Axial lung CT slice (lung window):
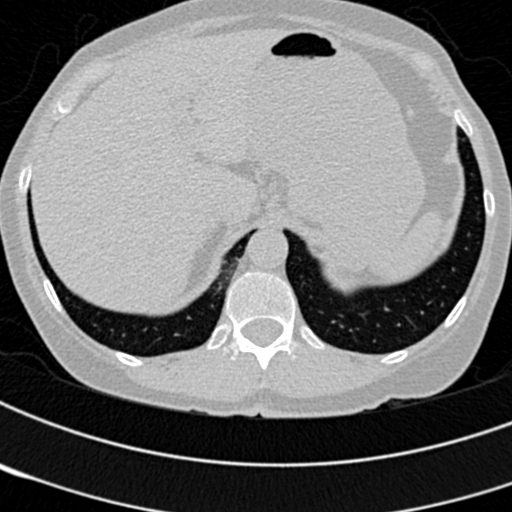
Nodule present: no